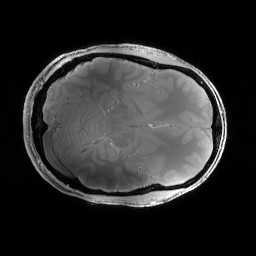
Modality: PDw
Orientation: axial
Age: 29
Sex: male
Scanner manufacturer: siemens
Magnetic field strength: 6.98 T
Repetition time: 1.3 s
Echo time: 0.00231 s